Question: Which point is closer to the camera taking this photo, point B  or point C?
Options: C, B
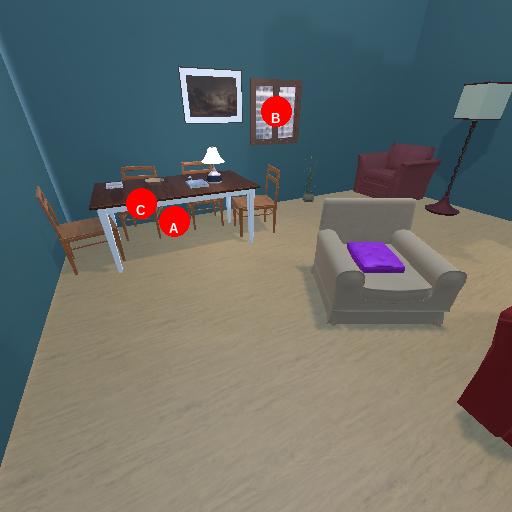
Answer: C